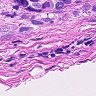
Metastatic tissue present: no